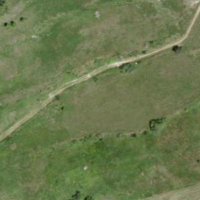
EUNIS habitat code: 26
Species observed at this site:
Aglais urticae
Epipactis palustris
Echium vulgare